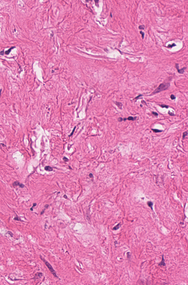
Tumor epithelial tissue: no
Tumor-associated stroma tissue: yes
Normal tissue: no